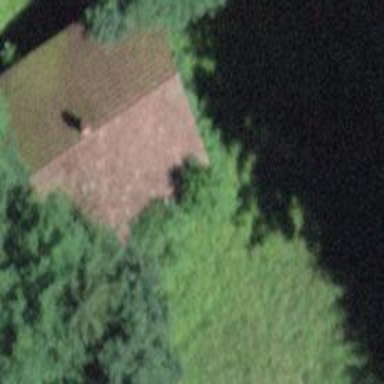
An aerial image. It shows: Cabin.